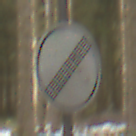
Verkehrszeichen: EndeSaemtlicherBegrenzungen
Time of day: MorningAfternoon
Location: Outdoor (Nature)
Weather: Overcast
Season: Winter
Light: Natural